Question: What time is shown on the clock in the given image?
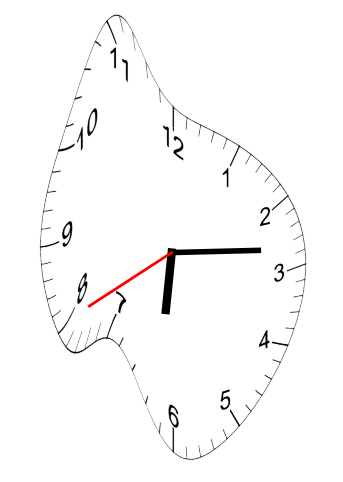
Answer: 06:13:40